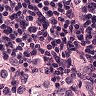
Metastatic tissue present: yes